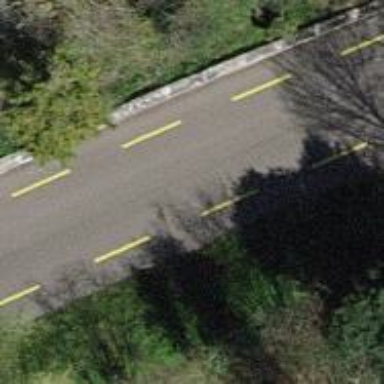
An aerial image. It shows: Primary highway with advisory cycle lane.